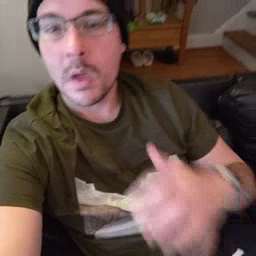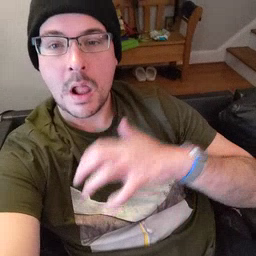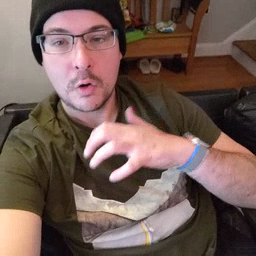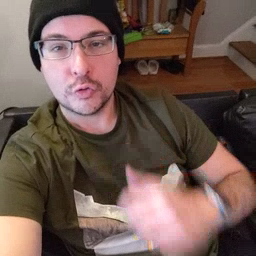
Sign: alligator